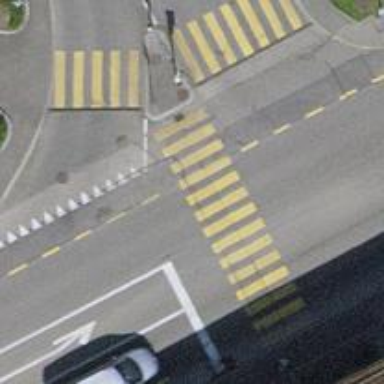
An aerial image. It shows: Footway crossing with traffic signals.